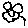
Label: flower